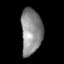
Tissue: lung
Cell type: Others
Senescence score: 0.1868
Nuclear area (px): 946
Mean DAPI intensity: 138.281